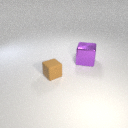
small brown rubber cube in front of large purple metal cube